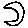
Label: moon